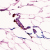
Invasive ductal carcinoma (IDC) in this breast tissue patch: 0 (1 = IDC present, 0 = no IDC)